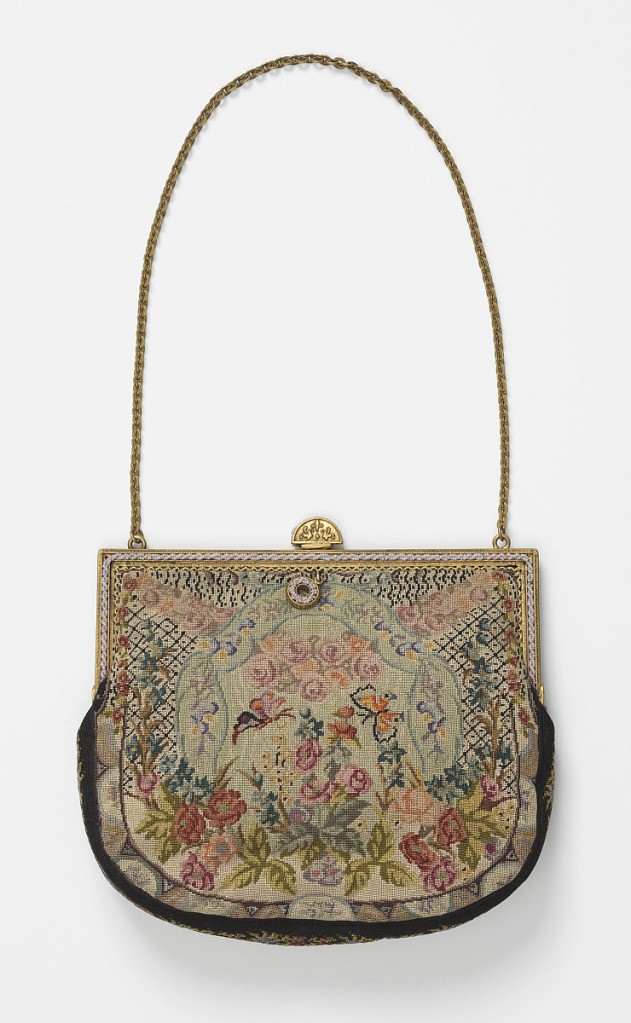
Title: Bag
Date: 19th century
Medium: cotton Technique: embroidered
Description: Small handbag of fine petit point , squared at top and rounded at base, on a silver gilt frame with imitaition pearls. Symmetrical floral design with butterflies.